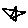
Label: star